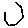
Label: hexagon